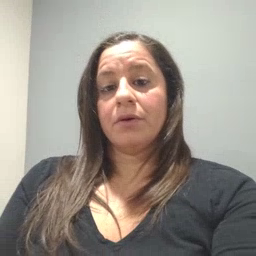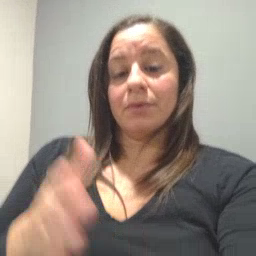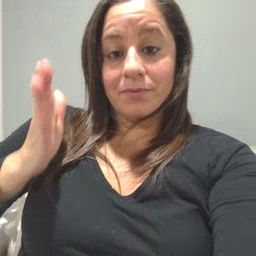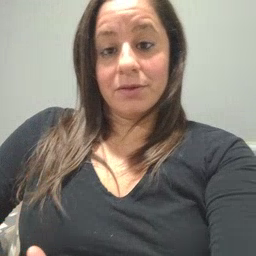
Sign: beside